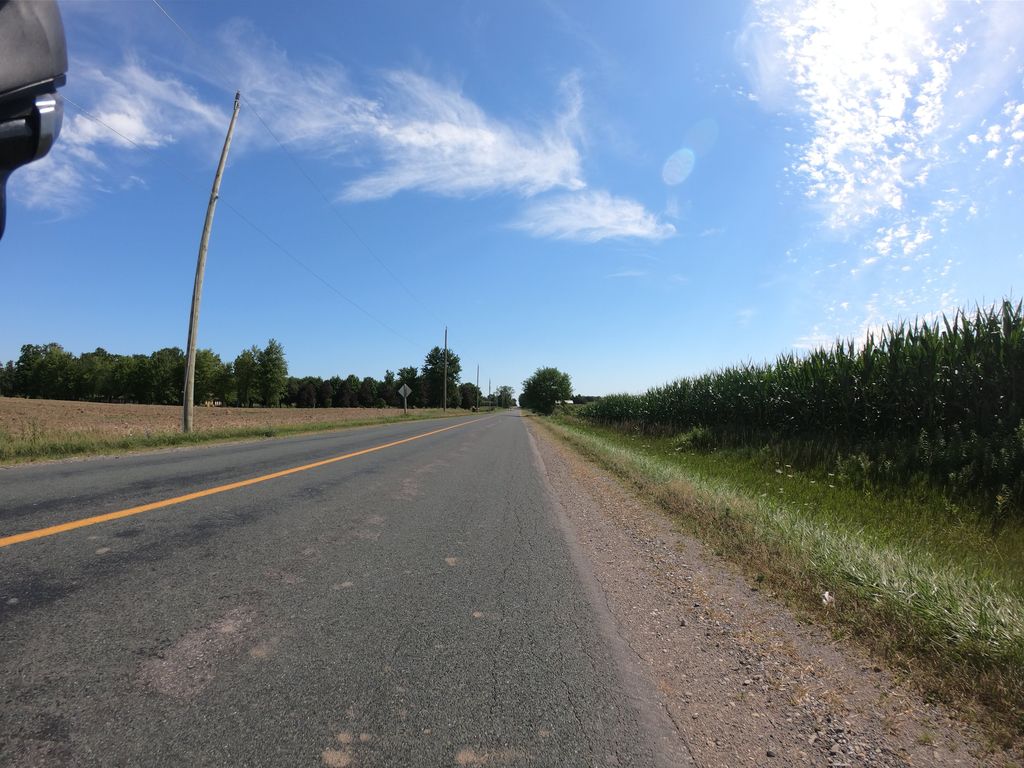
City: kitchener-waterloo